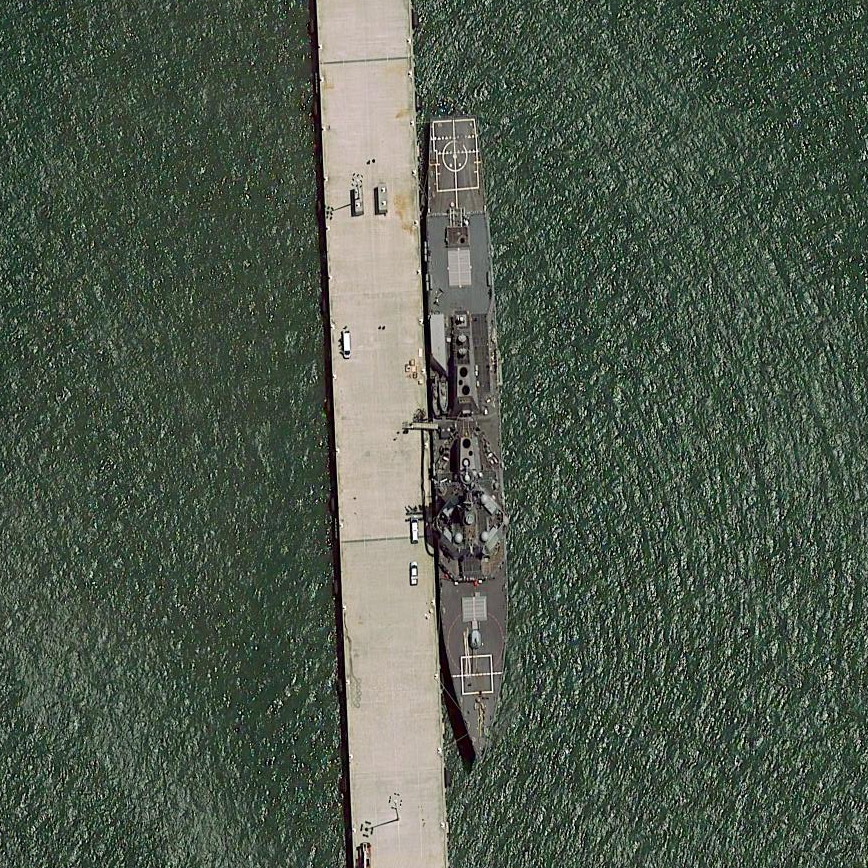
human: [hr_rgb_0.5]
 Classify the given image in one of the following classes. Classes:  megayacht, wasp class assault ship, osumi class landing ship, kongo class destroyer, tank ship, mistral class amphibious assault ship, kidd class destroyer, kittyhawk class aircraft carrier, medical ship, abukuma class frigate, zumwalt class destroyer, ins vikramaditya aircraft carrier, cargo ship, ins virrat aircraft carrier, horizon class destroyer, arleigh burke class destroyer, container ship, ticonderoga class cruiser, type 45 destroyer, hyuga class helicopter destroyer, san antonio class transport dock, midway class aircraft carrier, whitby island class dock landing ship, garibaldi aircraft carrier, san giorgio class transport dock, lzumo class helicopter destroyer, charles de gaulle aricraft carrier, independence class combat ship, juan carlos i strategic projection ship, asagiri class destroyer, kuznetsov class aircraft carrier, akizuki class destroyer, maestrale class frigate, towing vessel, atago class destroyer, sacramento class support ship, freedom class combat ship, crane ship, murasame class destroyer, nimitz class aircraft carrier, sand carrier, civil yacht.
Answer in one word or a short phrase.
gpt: Arleigh Burke class destroyer